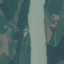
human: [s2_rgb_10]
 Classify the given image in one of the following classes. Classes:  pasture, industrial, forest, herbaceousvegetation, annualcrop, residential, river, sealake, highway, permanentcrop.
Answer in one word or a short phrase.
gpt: River